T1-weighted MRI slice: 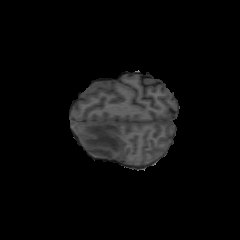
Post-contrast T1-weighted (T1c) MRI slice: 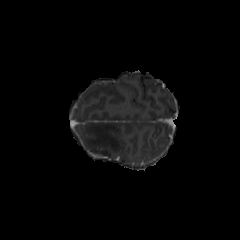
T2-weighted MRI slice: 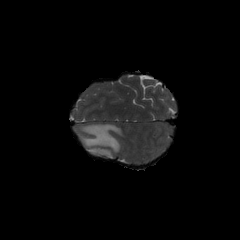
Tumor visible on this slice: yes